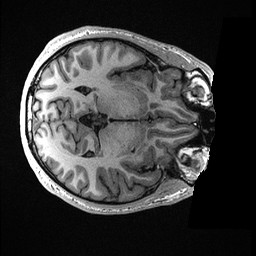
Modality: T1w
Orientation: axial
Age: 25
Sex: male
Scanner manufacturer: ge
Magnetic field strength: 3 T
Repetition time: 0.006952 s
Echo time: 0.00292 s